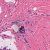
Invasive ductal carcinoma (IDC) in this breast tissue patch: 0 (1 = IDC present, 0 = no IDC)